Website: crate-barrel
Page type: account-selection
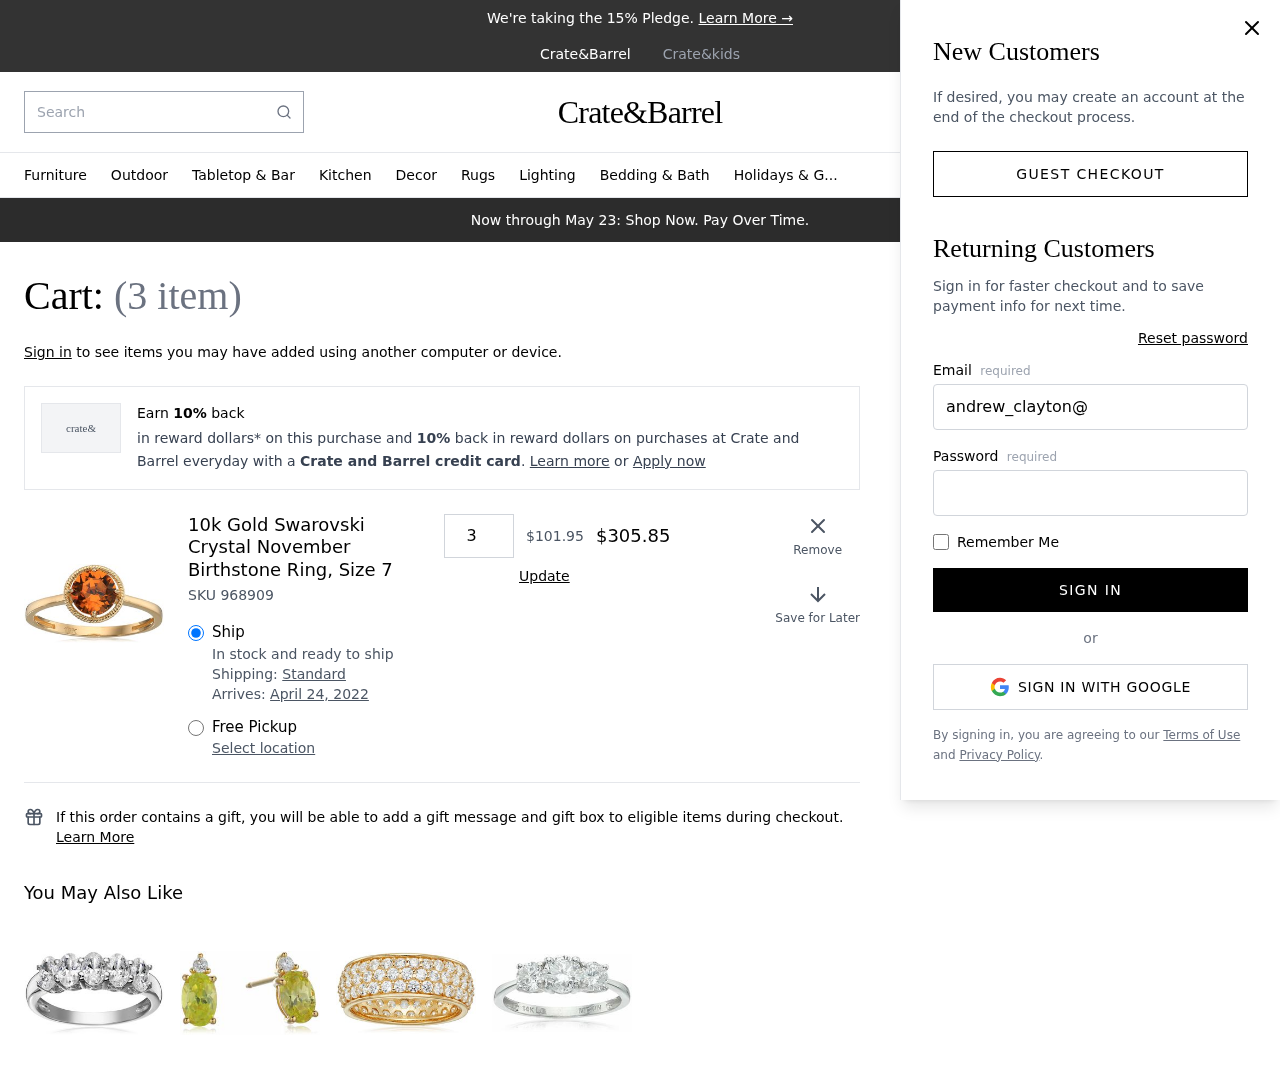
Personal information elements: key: PII_EMAIL
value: andrew_clayton@gmail.com
Product elements: key: PRODUCT1_NAME
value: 10k Gold Swarovski Crystal November Birthstone Ring, Size 7
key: PRODUCT1_PRICE
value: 101.95
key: PRODUCT1_QUANTITY
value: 3
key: PRODUCT1_SKU
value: SKU 968909
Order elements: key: ORDER_NUM_ITEMS
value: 3
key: ORDER_DELIVERY_DATE
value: April 24, 2022
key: ORDER_SUBTOTAL
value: $305.85
Search elements: key: HEADER_SEARCH
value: Search